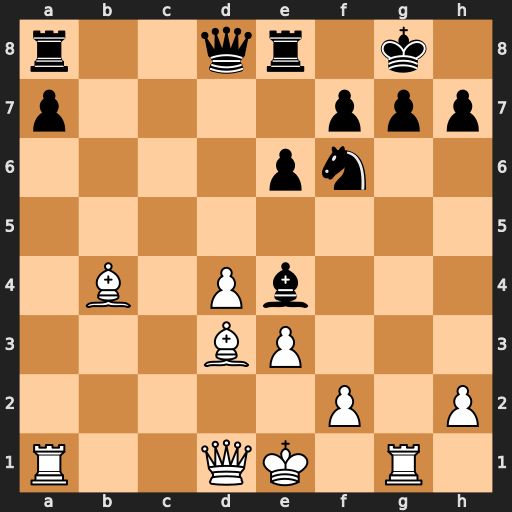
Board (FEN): r2qr1k1/p4ppp/4pn2/8/1B1Pb3/3BP3/5P1P/R2QK1R1
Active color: w
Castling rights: Q
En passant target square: -
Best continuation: Bxe4 Nxe4 Qg4 g6 Qxe4